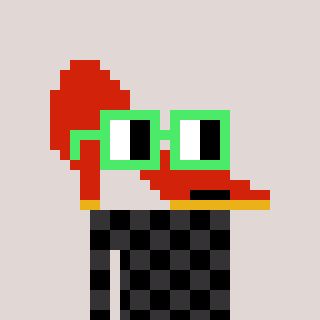
a pixel art character with square light green glasses, a highheel-shaped head and a grayscale-colored body on a warm background